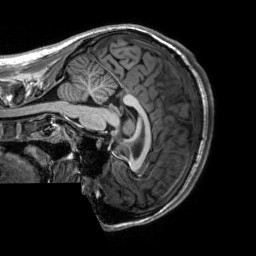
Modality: T1w
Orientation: sagittal
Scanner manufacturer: siemens
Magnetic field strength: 3 T
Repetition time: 2.3 s
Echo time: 0.00302 s